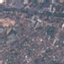
Label: Residential